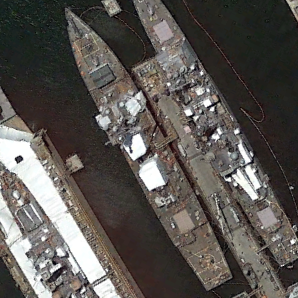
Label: destroyer